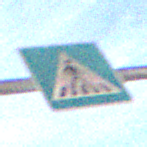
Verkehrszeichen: FussgaengerueberwegLinks
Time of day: MorningAfternoon
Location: Outdoor (RoadRail)
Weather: PartlyCloudy
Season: NotSpecified
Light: Natural